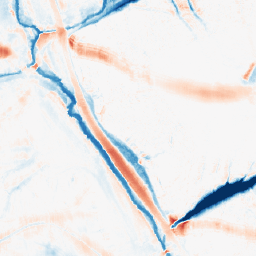
Category: morphological
Decomposition family: morphological_ellipse
Decomposition parameters: operation: average
width: 30
height: 20
Upsampling method: area
Upsampling parameters: scale: 2
Upsampling scale: 2